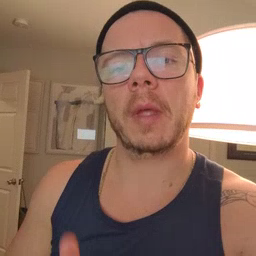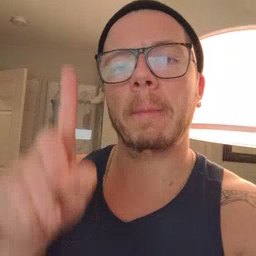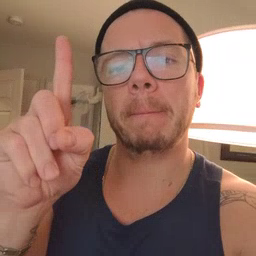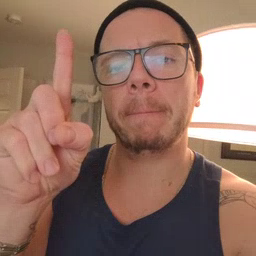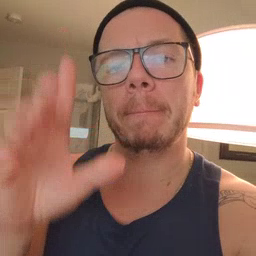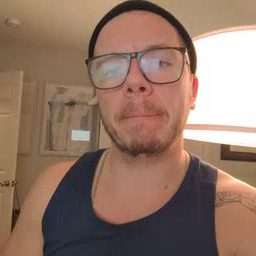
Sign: up